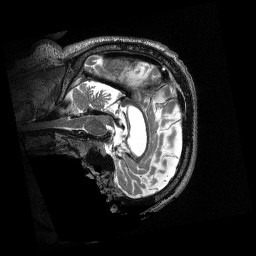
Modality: T2w
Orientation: sagittal
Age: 80
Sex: male
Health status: healthy
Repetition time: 3.2 s
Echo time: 0.563 s